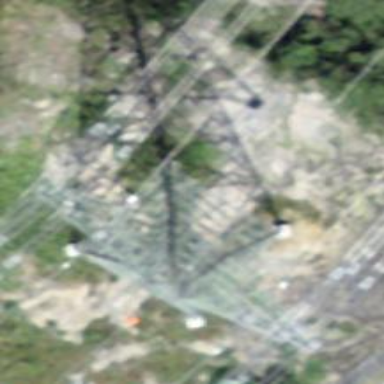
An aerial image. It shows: Power tower.